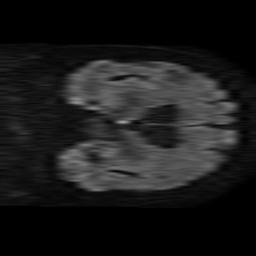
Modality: TRACE
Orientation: coronal
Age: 74
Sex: female
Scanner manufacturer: philips
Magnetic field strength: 1.5 T
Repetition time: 4.6 s
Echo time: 0.08631 s